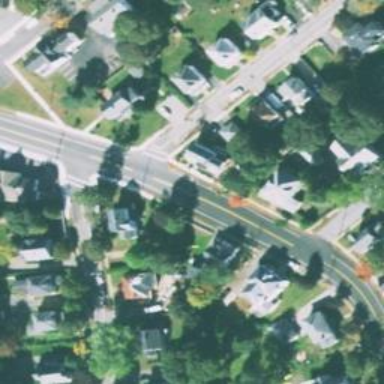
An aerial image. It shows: Marked road crossing with lines.